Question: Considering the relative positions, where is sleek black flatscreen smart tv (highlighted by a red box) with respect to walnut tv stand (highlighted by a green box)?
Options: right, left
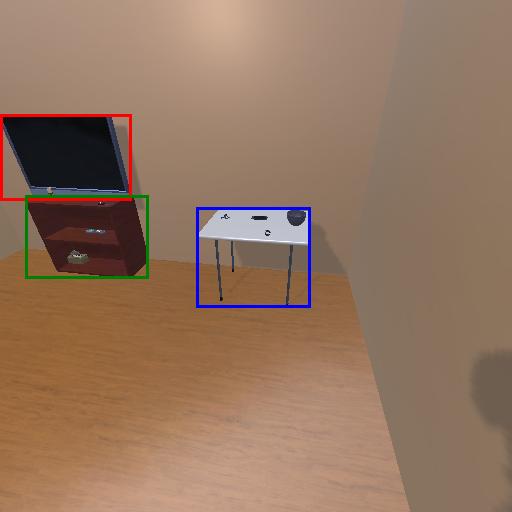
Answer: right